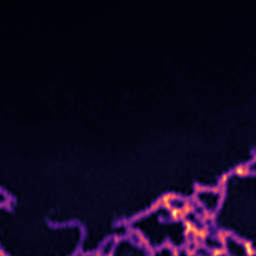
Label: Super-resolution ER image